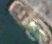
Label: Towing_vessel